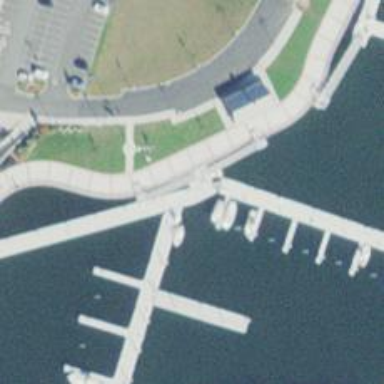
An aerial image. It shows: Man-made pier.